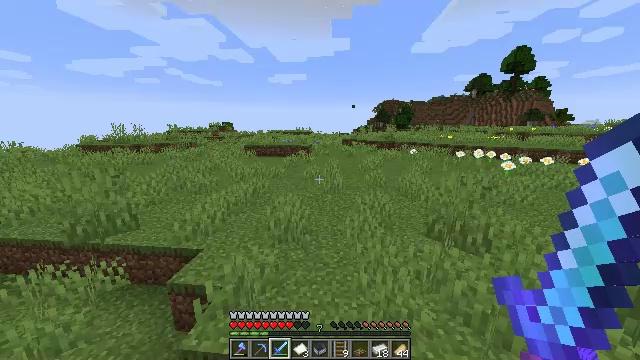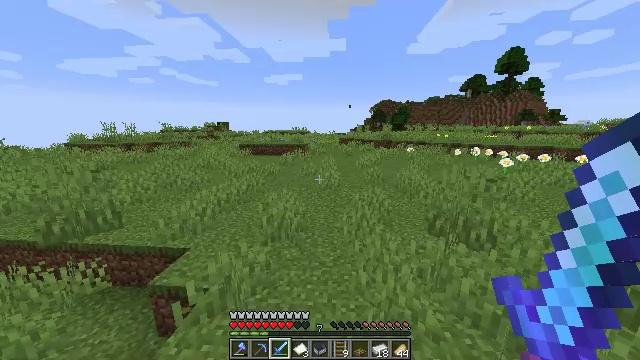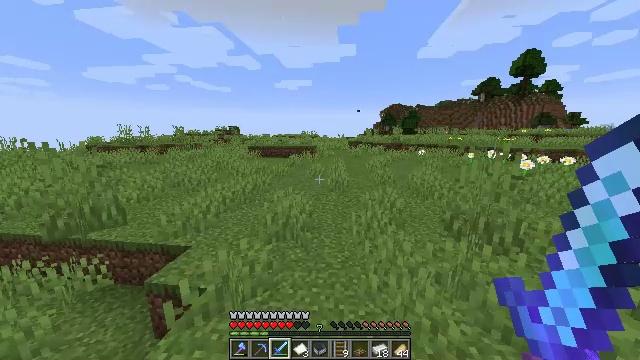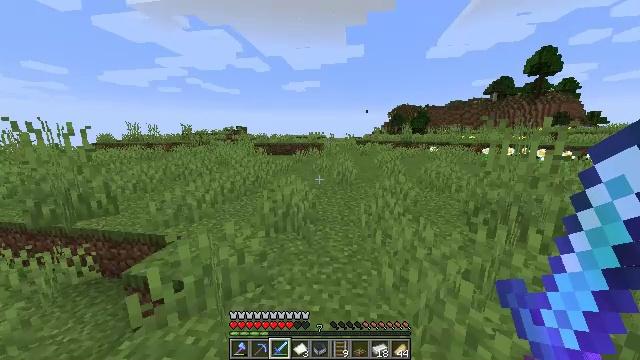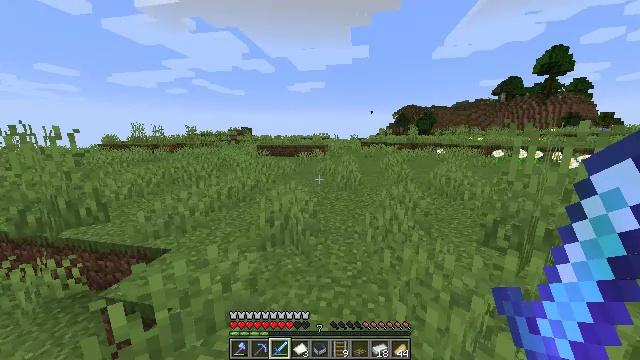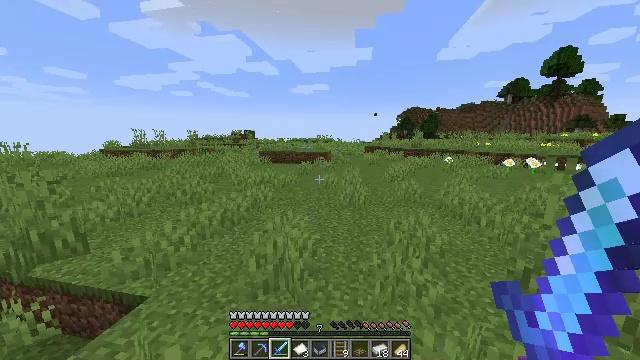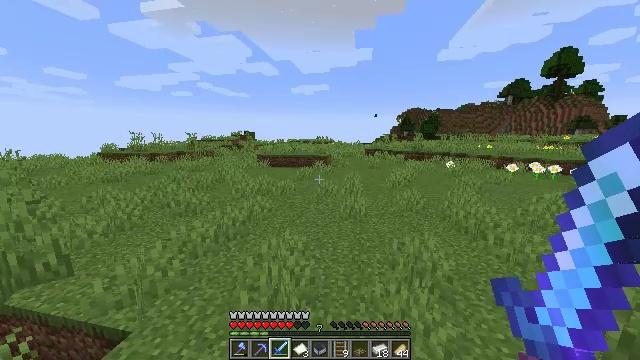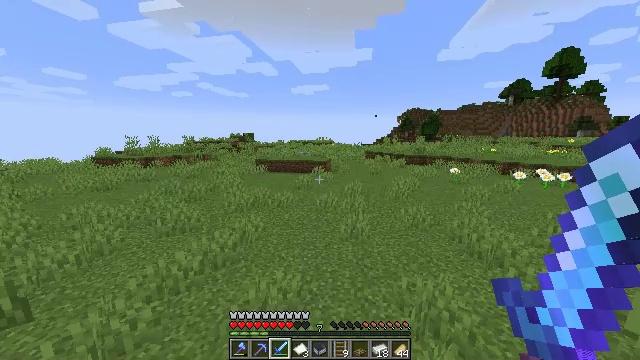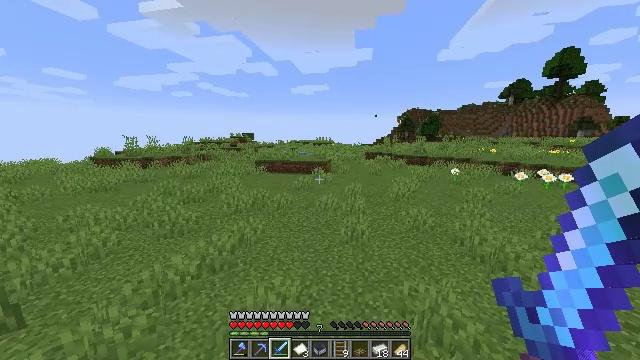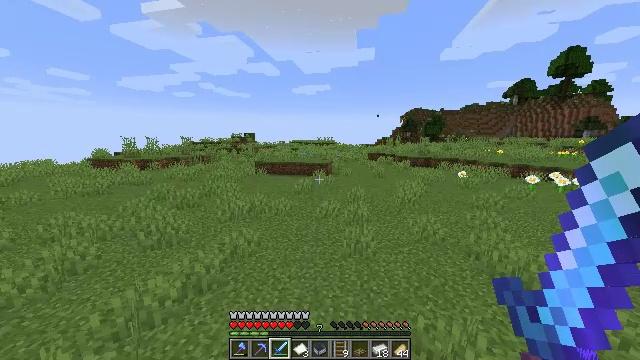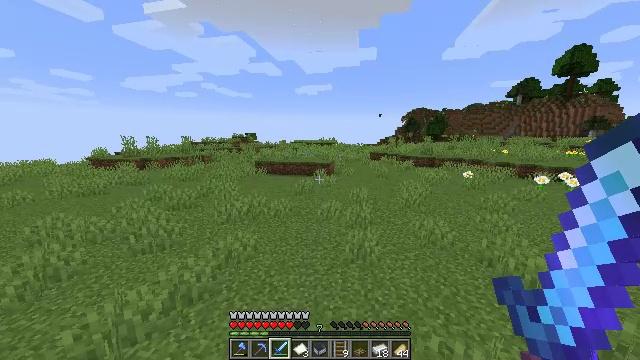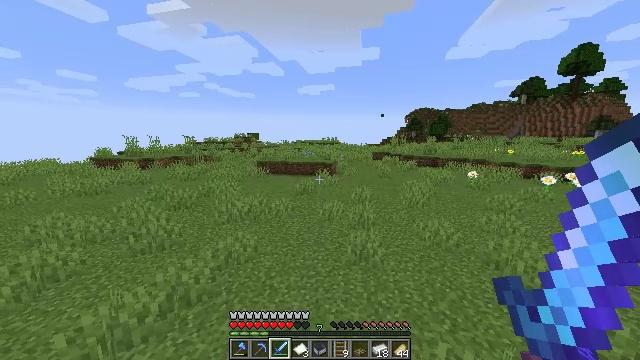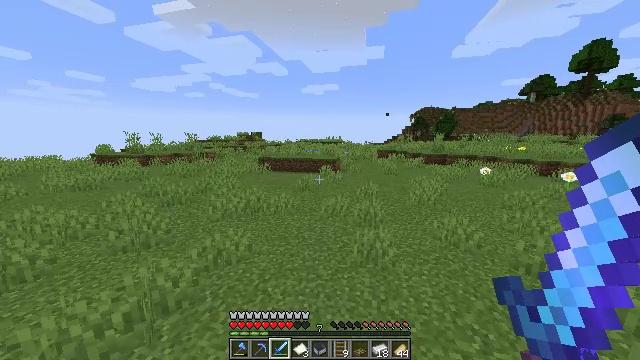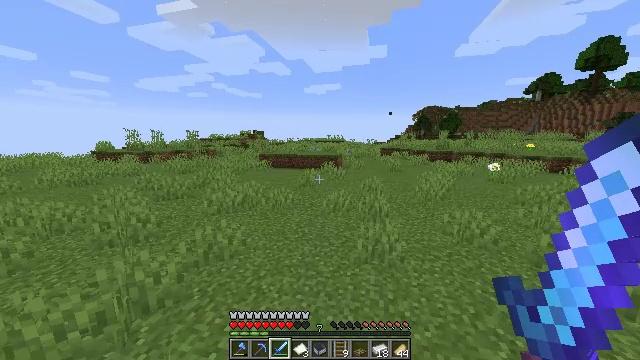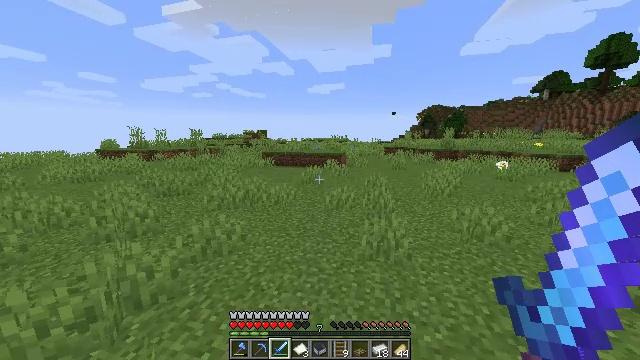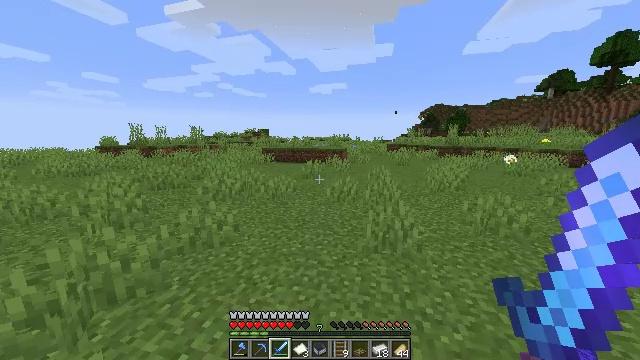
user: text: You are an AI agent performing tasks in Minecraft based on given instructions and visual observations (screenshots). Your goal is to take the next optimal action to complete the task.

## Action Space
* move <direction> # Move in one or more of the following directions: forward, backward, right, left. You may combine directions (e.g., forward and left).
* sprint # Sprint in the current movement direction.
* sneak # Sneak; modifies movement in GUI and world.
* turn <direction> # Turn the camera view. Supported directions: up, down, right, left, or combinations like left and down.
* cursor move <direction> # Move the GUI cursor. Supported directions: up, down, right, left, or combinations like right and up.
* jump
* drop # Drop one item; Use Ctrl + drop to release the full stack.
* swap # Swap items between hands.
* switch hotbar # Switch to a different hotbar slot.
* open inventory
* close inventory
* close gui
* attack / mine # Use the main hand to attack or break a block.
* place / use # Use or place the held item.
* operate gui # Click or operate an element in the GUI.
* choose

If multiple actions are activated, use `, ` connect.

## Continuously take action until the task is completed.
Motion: motion action
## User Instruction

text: Break the sugar cane.
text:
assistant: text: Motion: move forward, sprint, jump
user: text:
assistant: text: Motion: move forward, sprint, turn left and up, jump
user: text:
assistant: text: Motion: move forward, sprint, turn left, jump
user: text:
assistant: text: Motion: move forward, sprint, turn left, jump
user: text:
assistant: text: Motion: move forward, jump
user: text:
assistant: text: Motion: move forward, jump
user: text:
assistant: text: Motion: move forward, jump
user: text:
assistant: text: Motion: move forward, jump
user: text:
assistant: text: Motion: move forward, jump
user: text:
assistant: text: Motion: move forward, jump
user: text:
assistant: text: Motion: move forward, jump
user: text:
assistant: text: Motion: move forward, sprint, turn left, jump
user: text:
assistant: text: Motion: move forward, sprint, jump
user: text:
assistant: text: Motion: move forward, sprint, jump
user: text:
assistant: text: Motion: move forward, sprint, jump
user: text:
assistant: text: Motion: move forward, sprint, jump
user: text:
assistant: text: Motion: move forward, jump
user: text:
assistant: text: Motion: move forward, jump
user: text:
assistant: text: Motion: move forward, jump
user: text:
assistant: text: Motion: move forward, jump
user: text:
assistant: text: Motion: move forward, jump
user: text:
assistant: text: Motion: move forward, sprint, jump
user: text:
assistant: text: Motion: move forward, sprint, jump
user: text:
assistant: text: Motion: move forward, sprint, jump
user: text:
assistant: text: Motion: move forward, sprint, jump
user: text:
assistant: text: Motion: move forward, jump
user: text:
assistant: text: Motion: move forward, jump
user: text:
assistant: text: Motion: move forward, jump
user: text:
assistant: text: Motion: move forward, jump
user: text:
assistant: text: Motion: move forward, jump